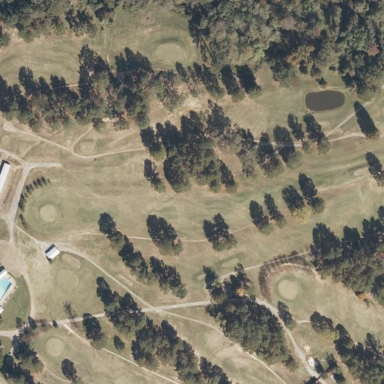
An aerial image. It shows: Grassy area designated as golf fairway.